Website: macys
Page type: customer-info-address
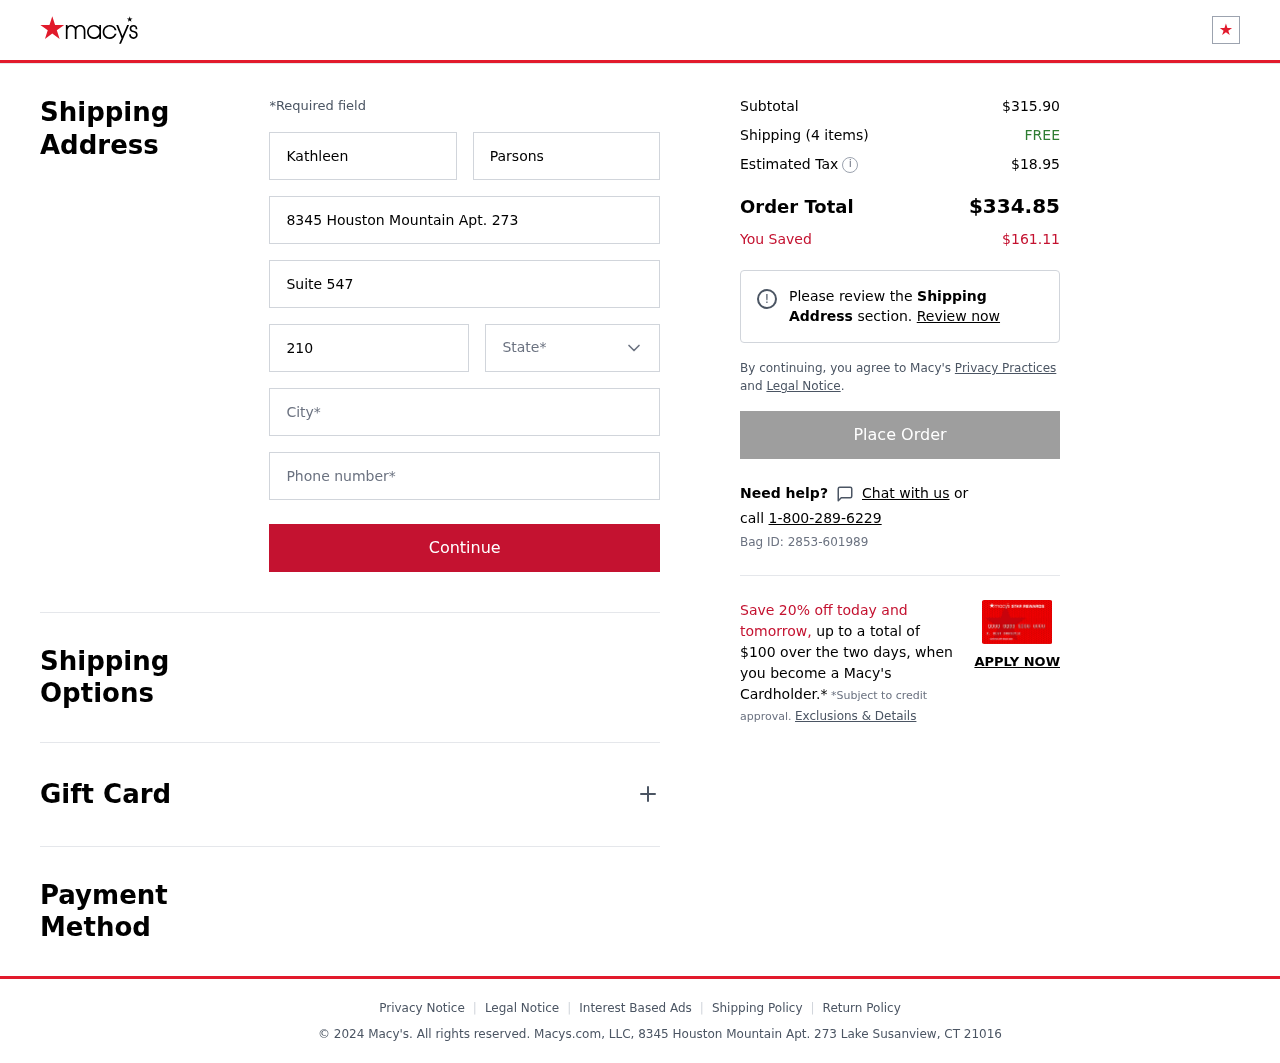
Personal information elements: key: PII_CITY
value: Lake Susanview
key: PII_FIRSTNAME
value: Kathleen
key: PII_LASTNAME
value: Parsons
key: PII_PHONE
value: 3686234948
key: PII_POSTCODE
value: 21016
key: PII_STATE
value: Connecticut
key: PII_STREET
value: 8345 Houston Mountain Apt. 273
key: PII_STREET2
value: Suite 547
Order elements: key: ORDER_SUBTOTAL
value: $315.90
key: ORDER_NUM_ITEMS
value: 4
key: ORDER_SHIPPING_COST
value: FREE
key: ORDER_TAX
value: $18.95
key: ORDER_TOTAL
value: $334.85
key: ORDER_SAVINGS
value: $161.11
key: ORDER_BAG_ID
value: Bag ID: 2853-601989